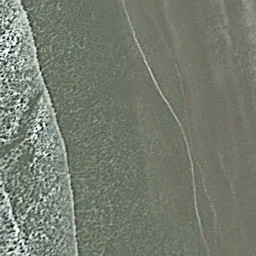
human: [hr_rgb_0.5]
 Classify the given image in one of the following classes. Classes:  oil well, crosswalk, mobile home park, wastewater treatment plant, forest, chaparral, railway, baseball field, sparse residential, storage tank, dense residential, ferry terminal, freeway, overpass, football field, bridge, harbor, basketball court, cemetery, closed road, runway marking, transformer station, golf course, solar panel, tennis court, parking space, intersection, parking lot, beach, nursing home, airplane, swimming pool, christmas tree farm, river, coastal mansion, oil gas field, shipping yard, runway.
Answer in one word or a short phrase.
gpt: beach